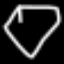
Label: diamond